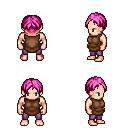
a pixel art fantasy rpg character, male body template, human, light skin, brown tunic, magenta pants, pink parted hairstyle, four views (front, back, left, right), 2x2 character sprite sheet, small pixel art, hard edges, no anti-aliasing